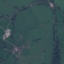
Land use / land cover: Pasture